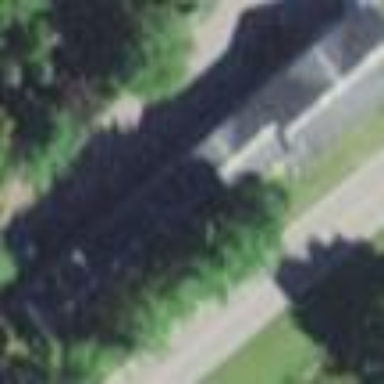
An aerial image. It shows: Motel building.